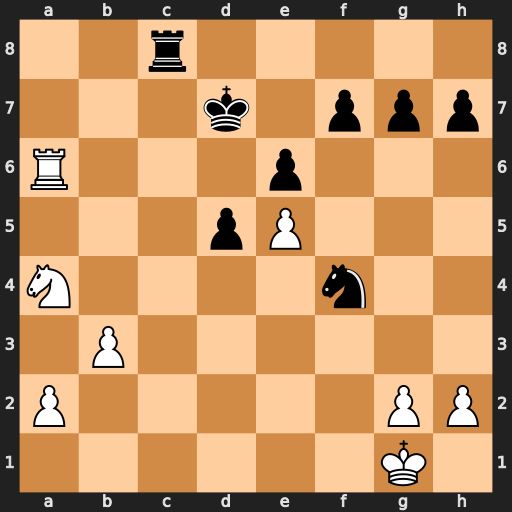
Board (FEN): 2r5/3k1ppp/R3p3/3pP3/N4n2/1P6/P5PP/6K1
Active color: w
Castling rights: -
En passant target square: -
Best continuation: Nb6+ Kc7 Nxc8